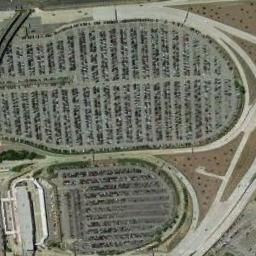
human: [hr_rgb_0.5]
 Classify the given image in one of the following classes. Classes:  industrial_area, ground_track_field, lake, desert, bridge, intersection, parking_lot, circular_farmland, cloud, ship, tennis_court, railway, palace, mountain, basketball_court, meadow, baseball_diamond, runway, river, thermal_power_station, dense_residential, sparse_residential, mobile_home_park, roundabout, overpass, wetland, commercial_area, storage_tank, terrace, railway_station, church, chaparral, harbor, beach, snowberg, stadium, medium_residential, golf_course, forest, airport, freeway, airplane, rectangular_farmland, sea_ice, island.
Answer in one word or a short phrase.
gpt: parking_lot